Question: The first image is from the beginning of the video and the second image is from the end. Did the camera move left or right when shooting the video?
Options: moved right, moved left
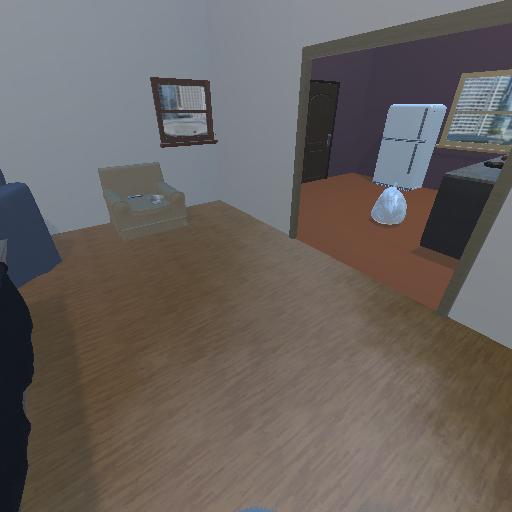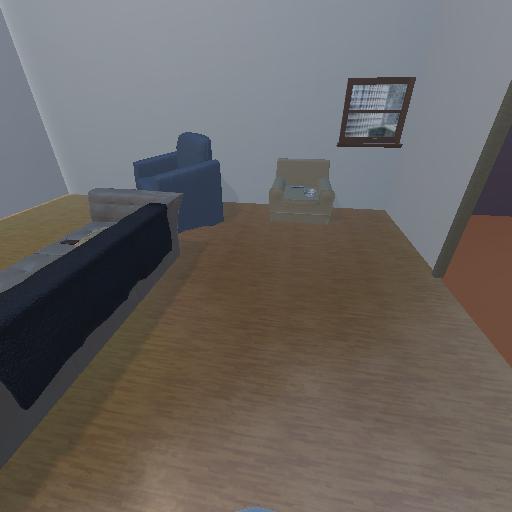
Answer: moved right